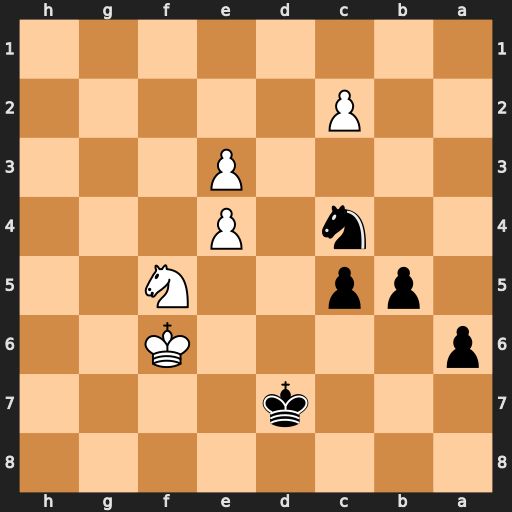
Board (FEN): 8/3k4/p4K2/1pp2N2/2n1P3/4P3/2P5/8
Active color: b
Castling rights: -
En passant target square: -
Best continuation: a5 e5 Nxe5 Kxe5 a4